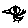
Label: bird